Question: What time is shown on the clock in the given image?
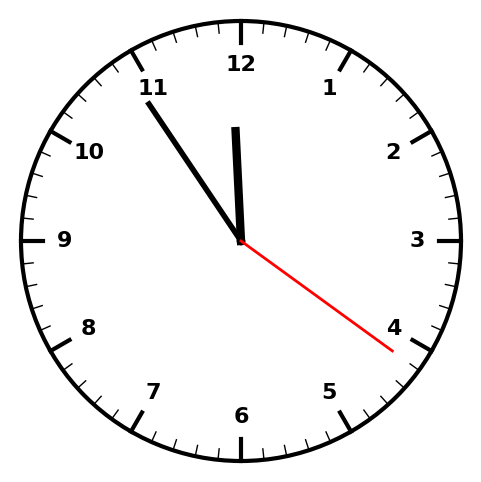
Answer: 11:54:21